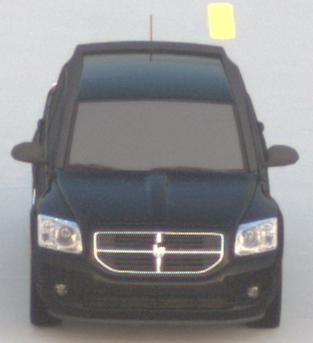
Make: Dodge
Model: Caliber 1.8
Detailed model: Caliber
Model produced from: 2006/06
Model produced until: 2009/03
Doors: 5
Color: black
Road condition: dry road
Daytime: sunrise or sunset
Contrast: medium contrast